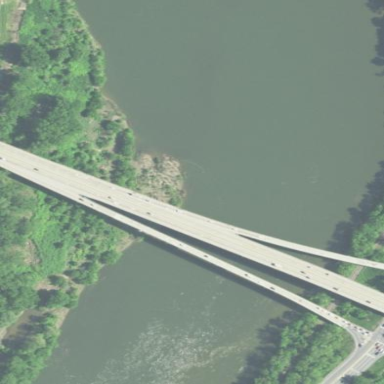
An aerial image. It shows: Man-made bridge.